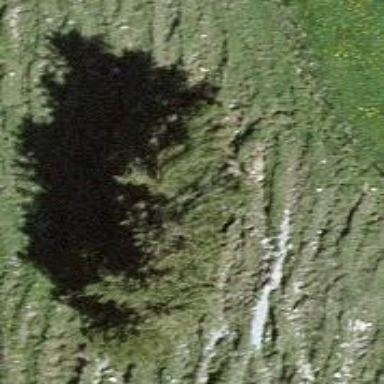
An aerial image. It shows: Needle-leaved tree in natural setting.